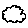
Label: cloud